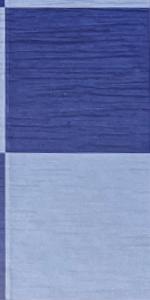
Label: Empty